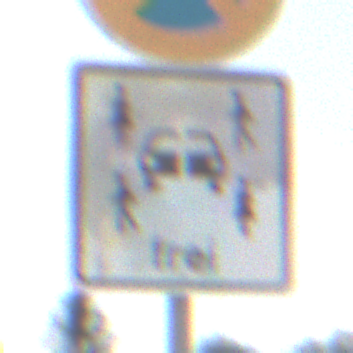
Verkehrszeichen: CarsharingfahrzeugeFrei
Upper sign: AbsolutesHalteverbot
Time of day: Midday
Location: Outdoor (Nature)
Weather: PartlyCloudy
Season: NotSpecified
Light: Natural